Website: crate-barrel
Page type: customer-info-address
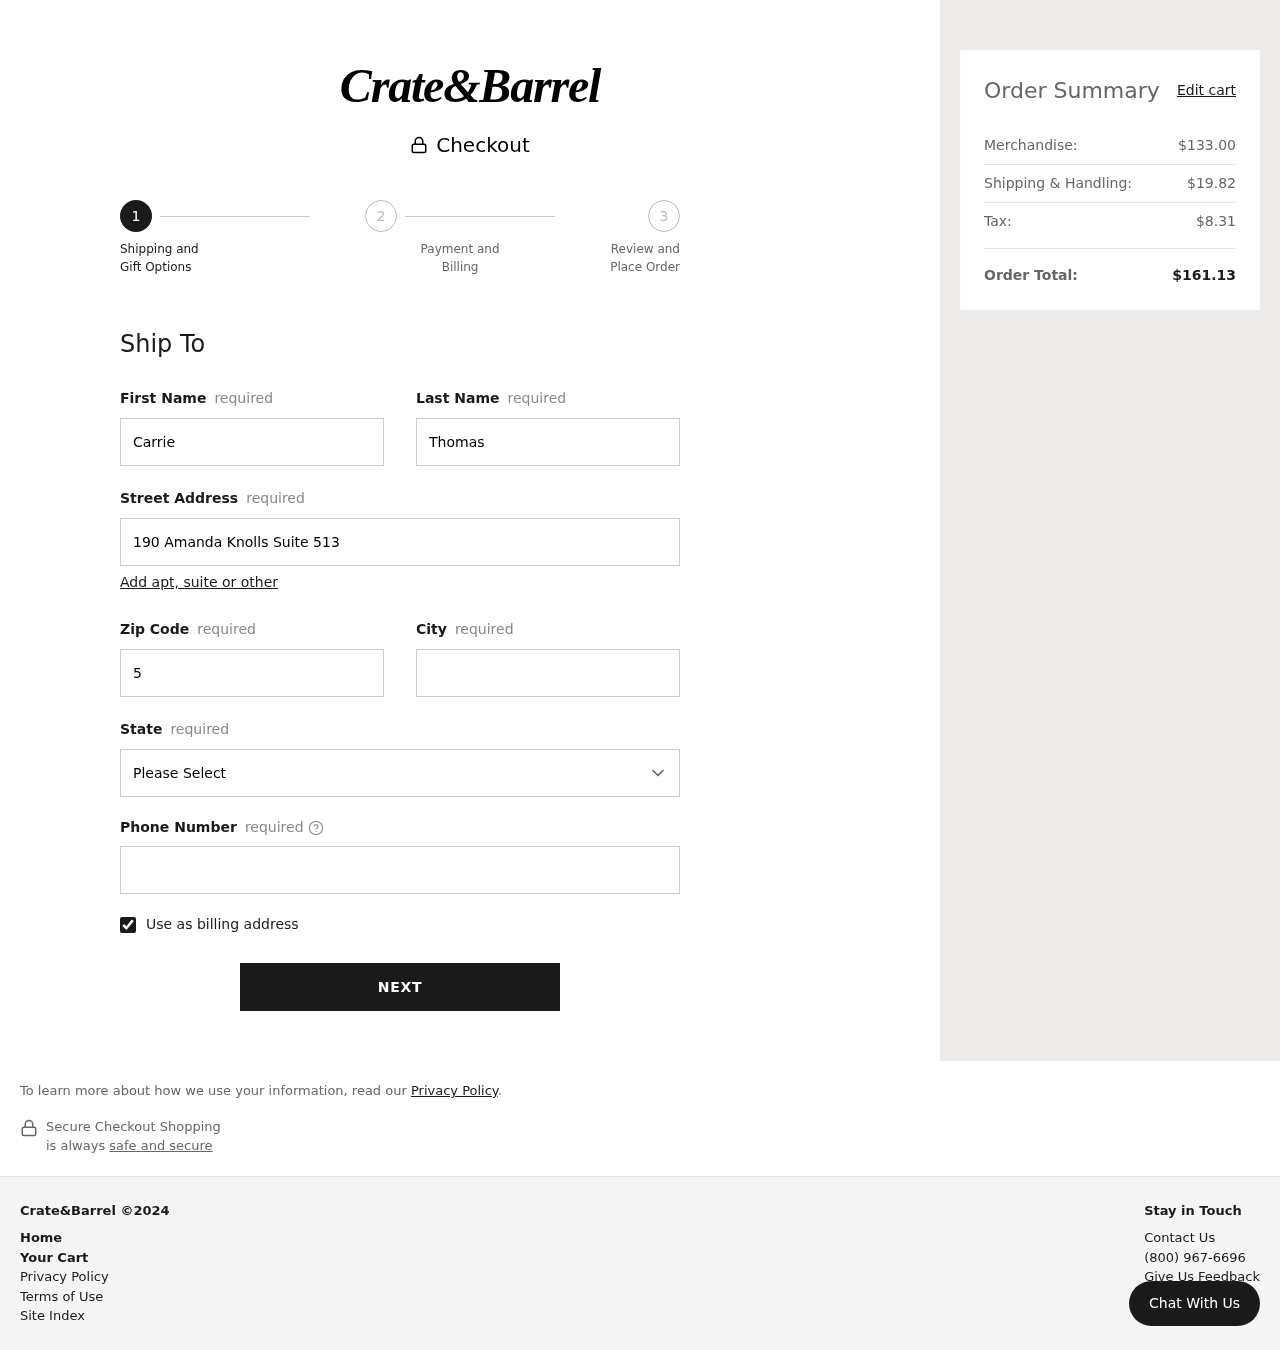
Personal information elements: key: PII_CITY
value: Bryanbury
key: PII_FIRSTNAME
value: Carrie
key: PII_LASTNAME
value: Thomas
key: PII_PHONE
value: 3742668705
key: PII_POSTCODE
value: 53790
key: PII_STATE
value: New Jersey
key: PII_STREET
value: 190 Amanda Knolls Suite 513
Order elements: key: ORDER_SUBTOTAL
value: $133.00
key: ORDER_SHIPPING_COST
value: $19.82
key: ORDER_TAX
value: $8.31
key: ORDER_TOTAL
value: $161.13